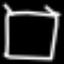
Label: square